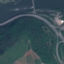
Label: Highway